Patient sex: M
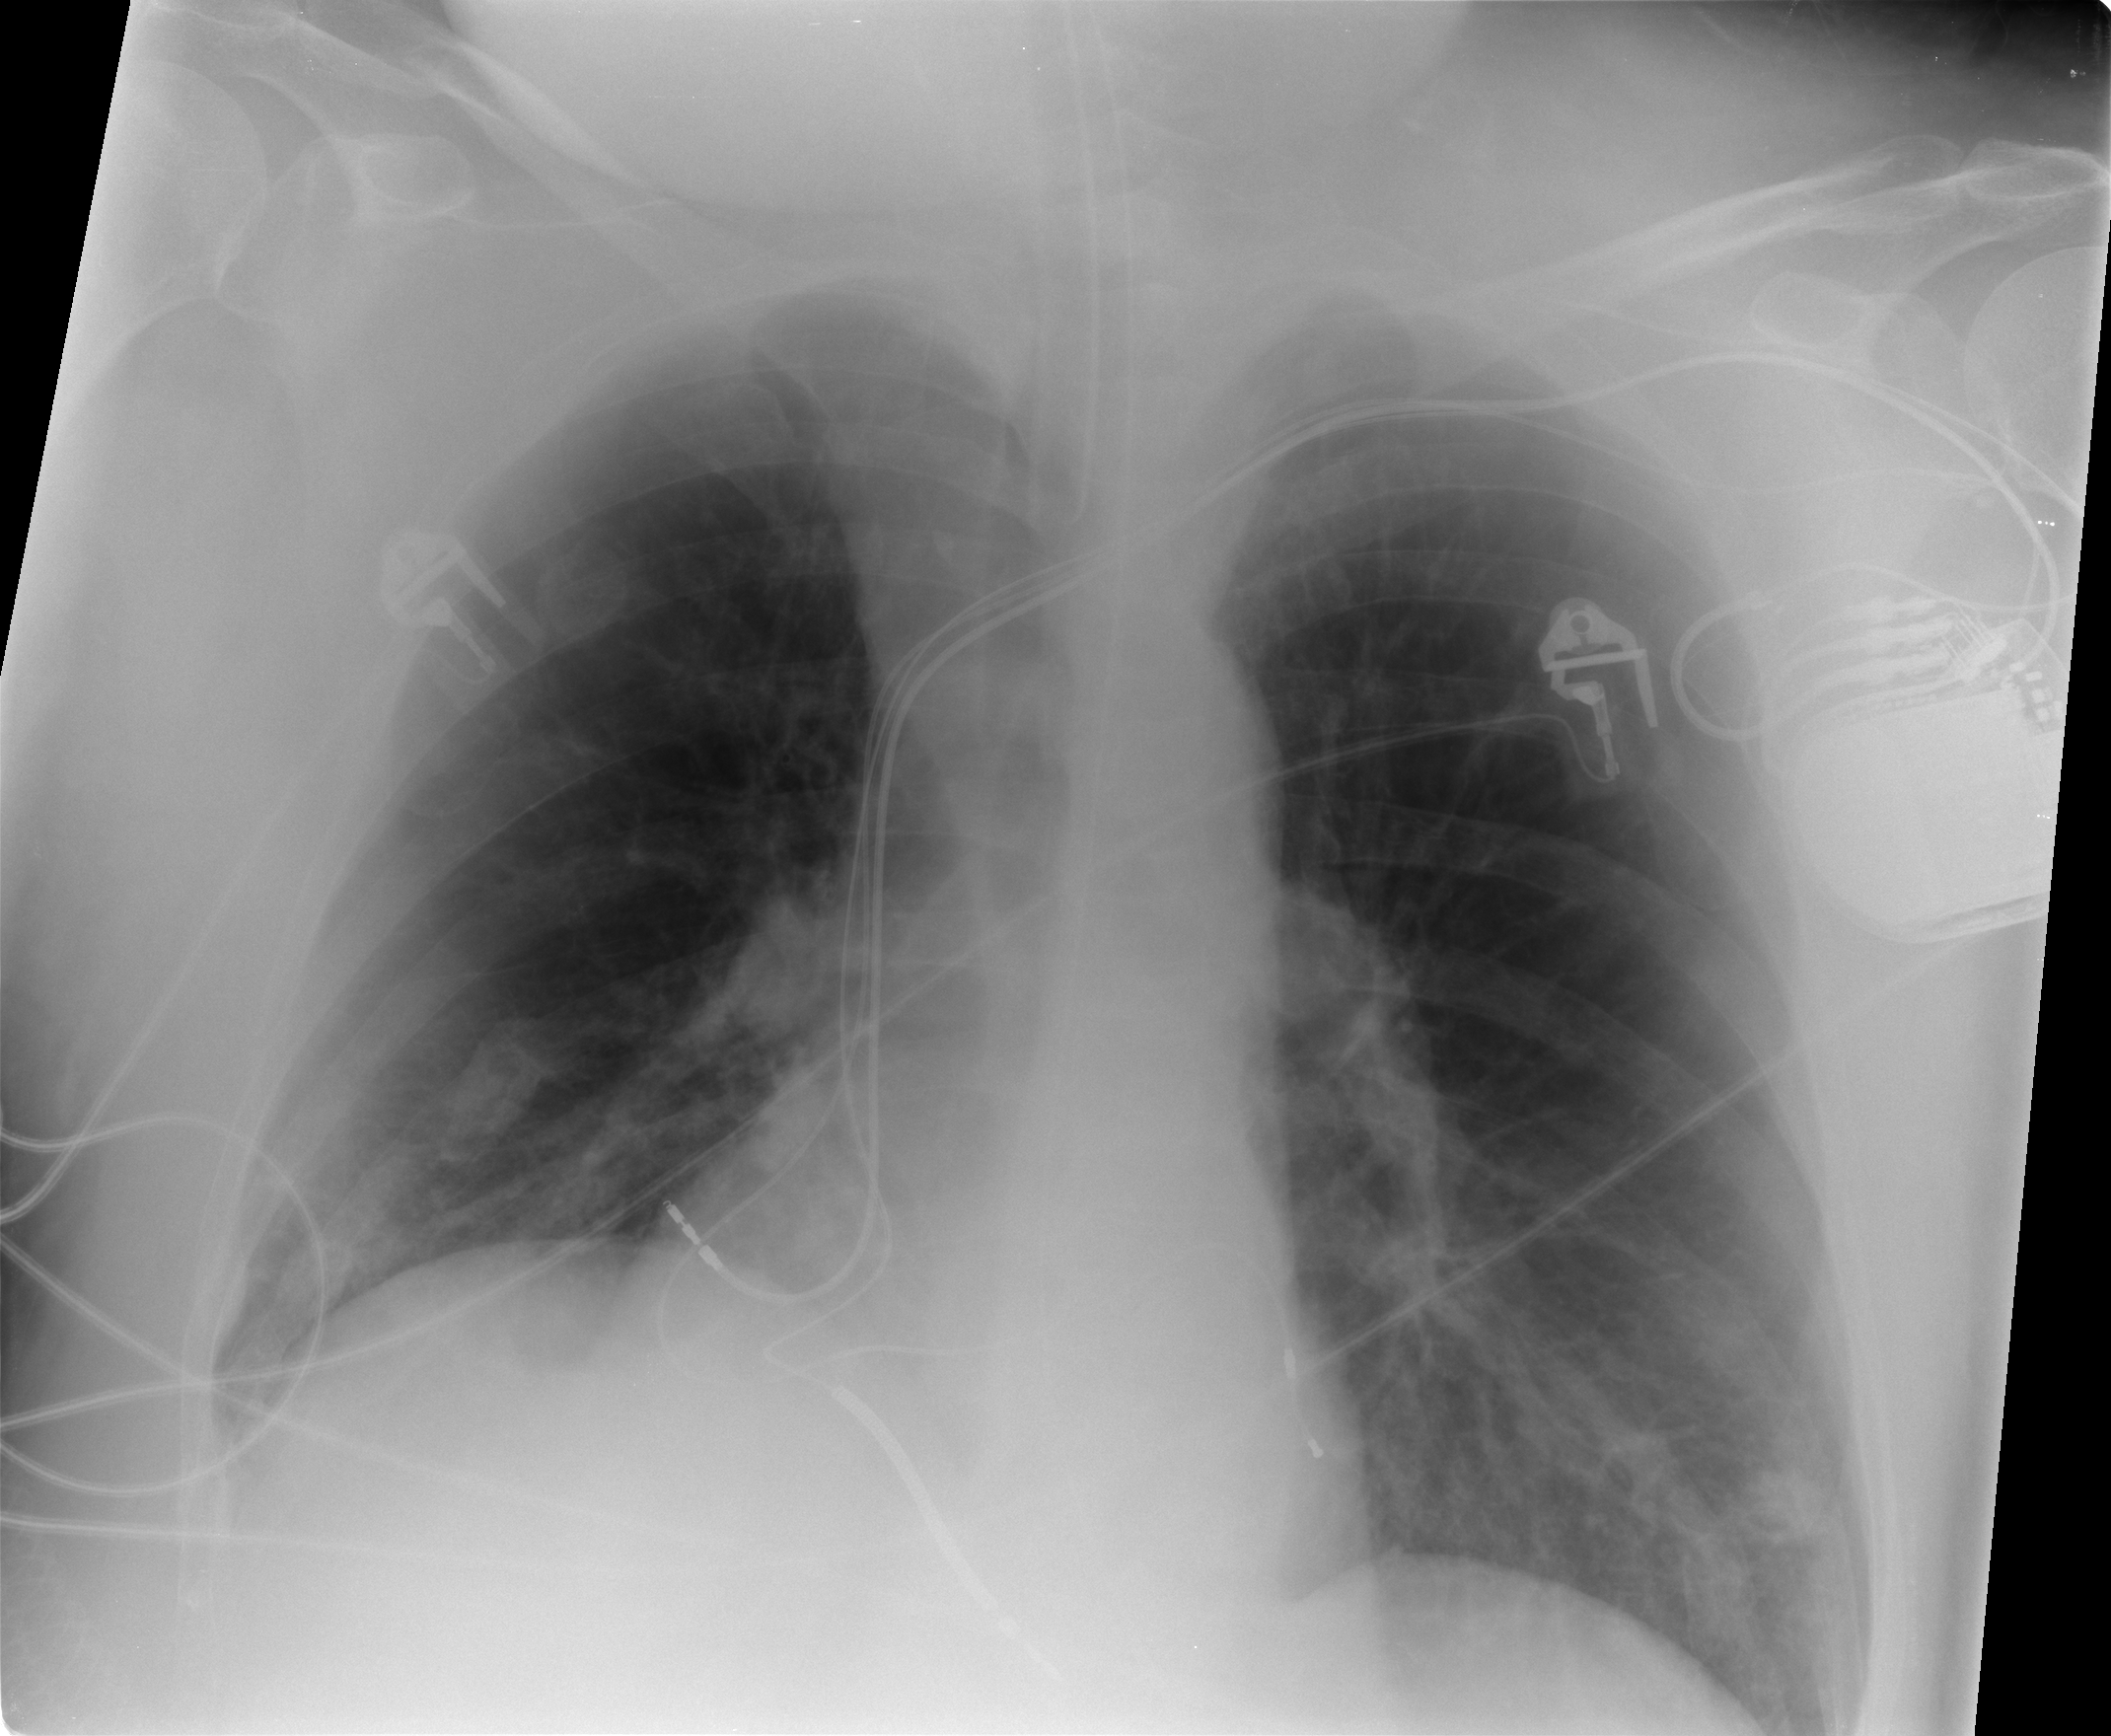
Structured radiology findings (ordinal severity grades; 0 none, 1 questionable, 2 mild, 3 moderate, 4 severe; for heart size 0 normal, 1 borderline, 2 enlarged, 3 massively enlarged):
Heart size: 0
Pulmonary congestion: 0
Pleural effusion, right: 0
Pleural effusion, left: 0
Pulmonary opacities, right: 0
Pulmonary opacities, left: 0
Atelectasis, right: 2
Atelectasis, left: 2